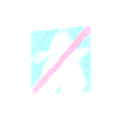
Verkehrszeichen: EndeAutbahn
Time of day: Midday
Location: Outdoor (Nature)
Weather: Clear
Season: NotSpecified
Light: Natural